Question:
i need sum amount where trans time in first date >= 9:00 am
when i write
'''
select sum(amount)
from <table>
where (trans date between '25-10-2018 ' and '26-10-2018' ) and transtime >9am
'''
not sum amount in 26 because time < the trans time i add it
need add time condition in first date only like where (trans date ='25-10-2018 ' and and transtime >9am and transdate between '25-10-2018 ' and '26-10-2018'
The idea is I have sales sold after 12 am this sales to 3 am followed the previous day
we need to add the sales condition between two dates, but the first date is the transactions from 7 am
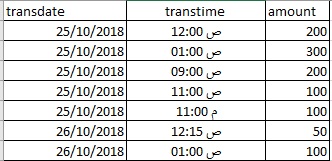
Answer: First solution:
'''
select sum(amount)
from <table>
where
(transdate between '25-10-2018' and '26-10-2018') and
((transtime > 9am AND transdate = '25-10-2018') OR
(transdate <> '25-10-2018'))
'''
Second solution:
'''
select sum(amount)
from <table>
where
(
CAST(transdate AS DATETIME) +
CAST(transtime AS DATETIME)
) between '25-10-2018 09:00' and '26-10-2018'
'''
There may be other solutions.
Each of these has it's pros and cons, so choose depending on your needs, model and indexes.